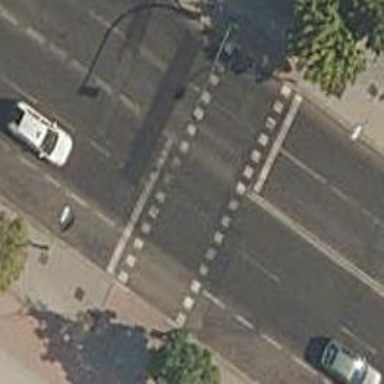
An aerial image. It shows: Road with traffic signals at crossing. The crossing is equipped with signals.